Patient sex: F
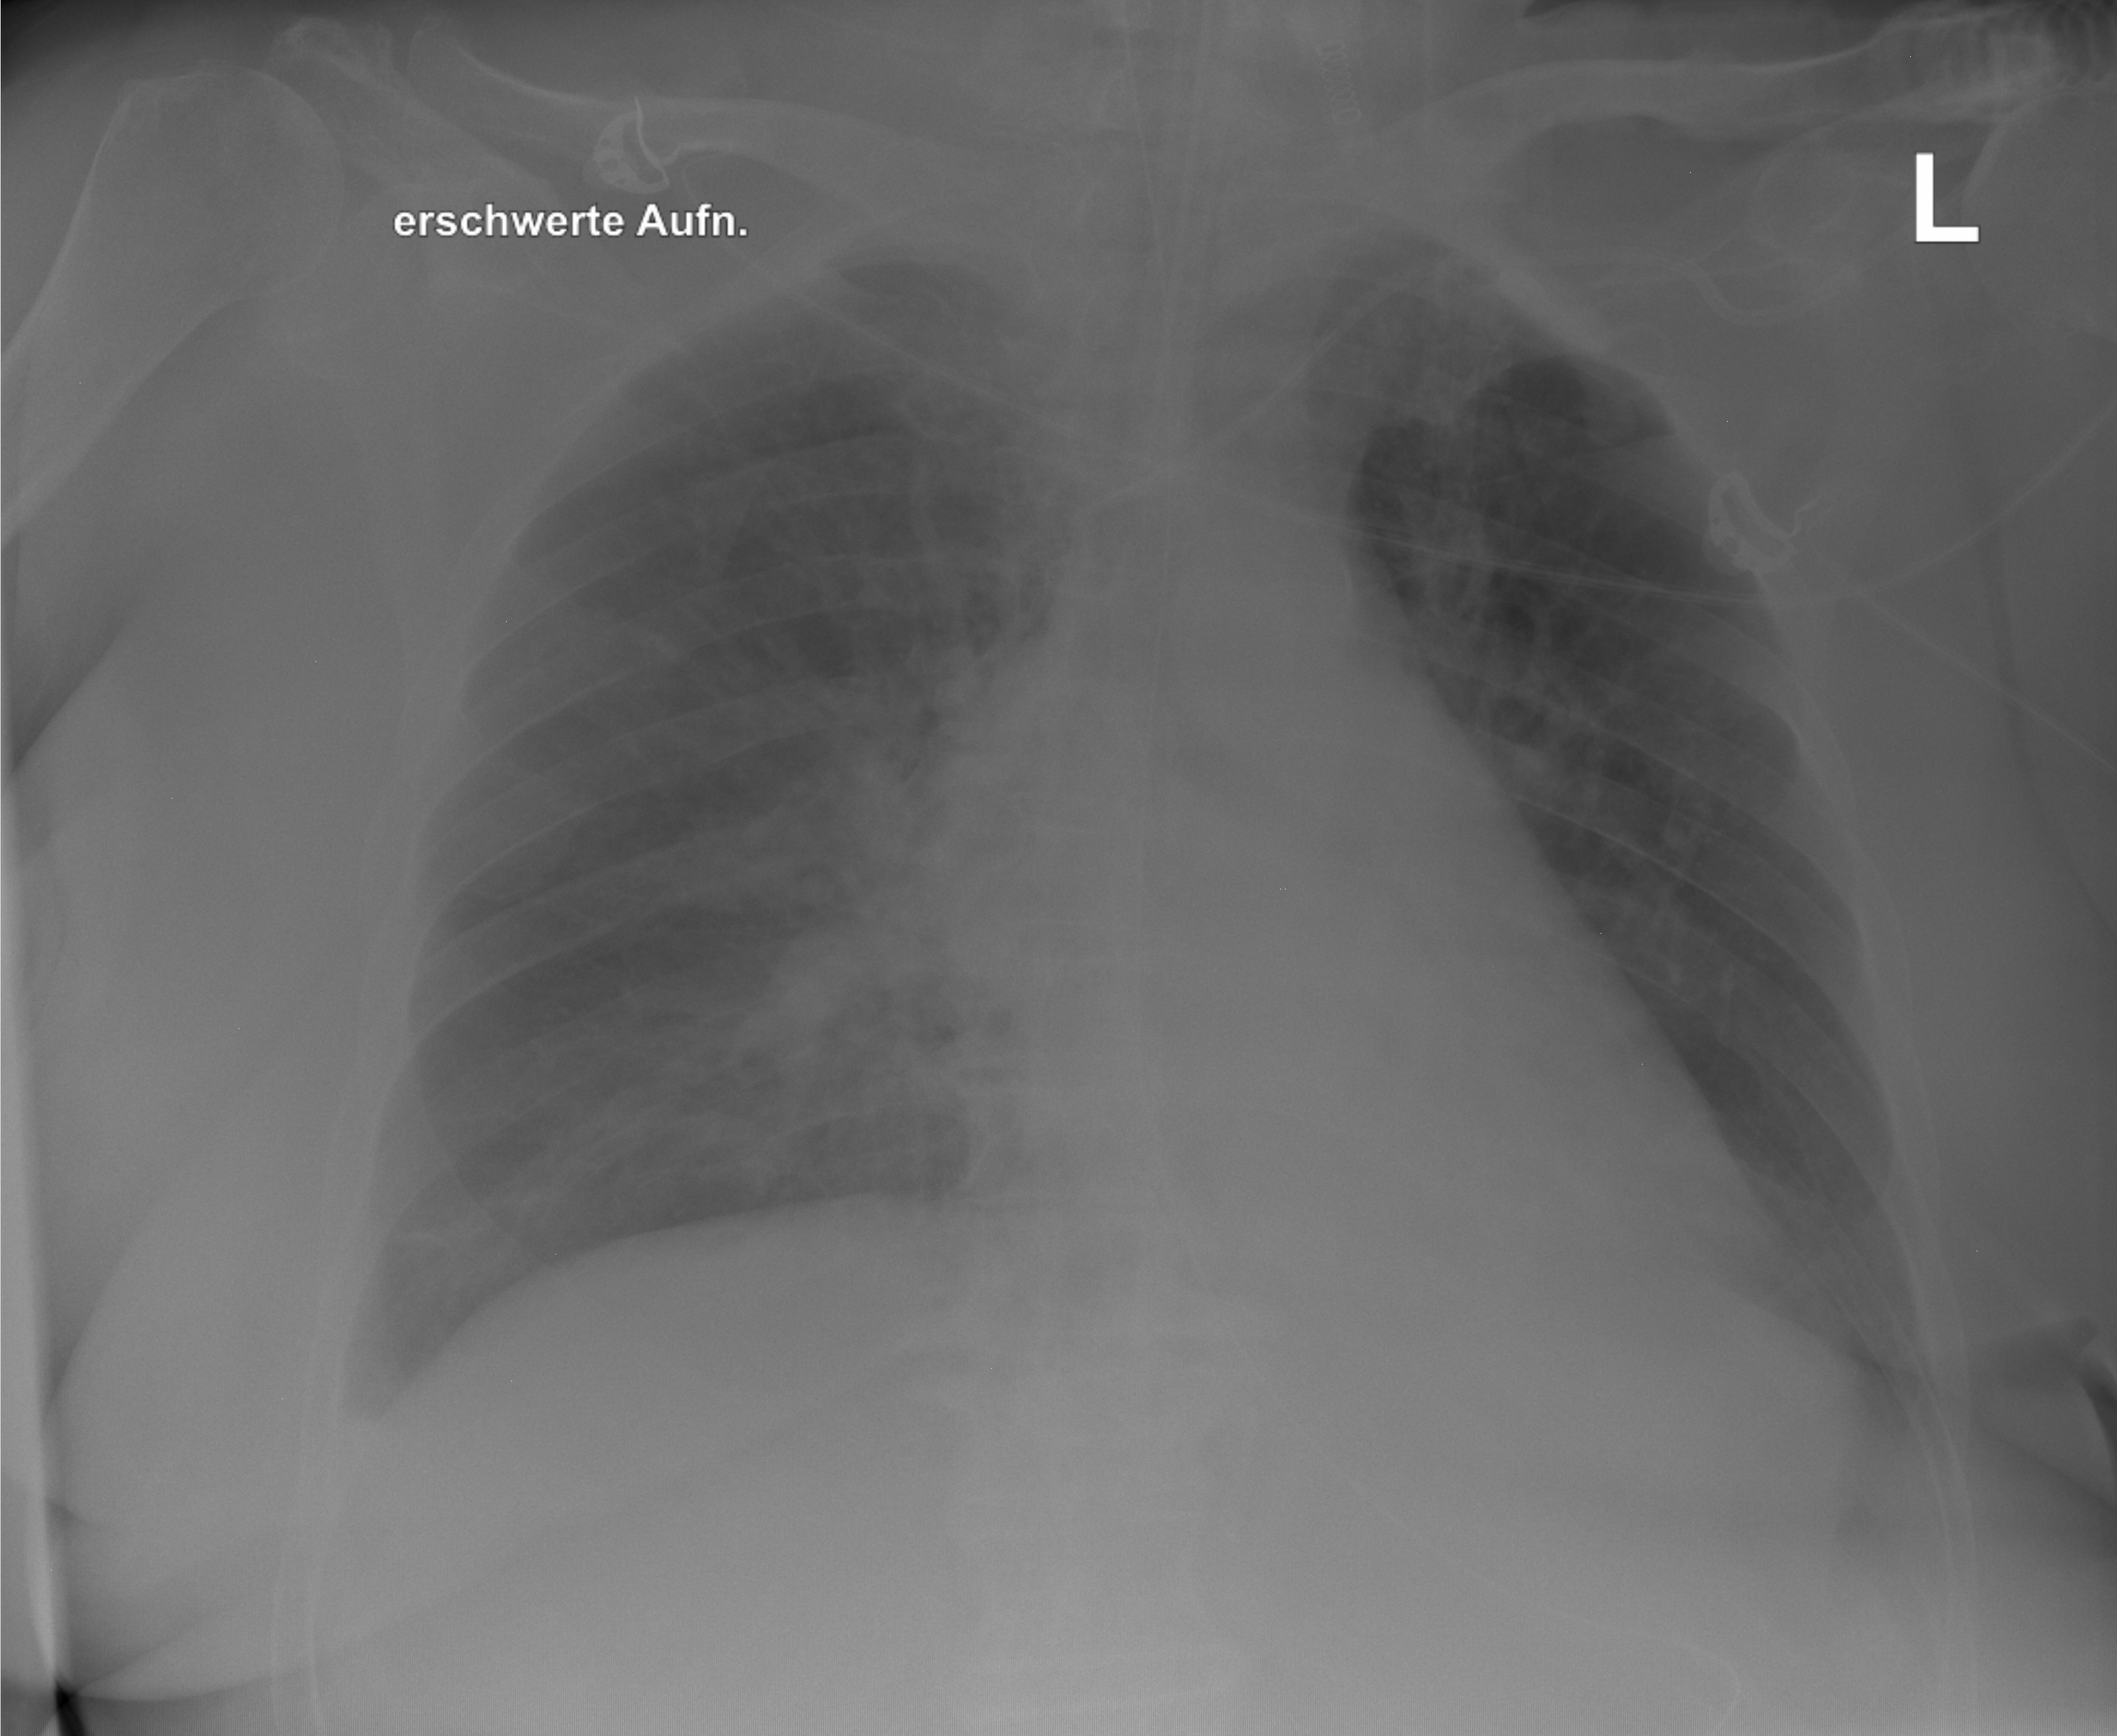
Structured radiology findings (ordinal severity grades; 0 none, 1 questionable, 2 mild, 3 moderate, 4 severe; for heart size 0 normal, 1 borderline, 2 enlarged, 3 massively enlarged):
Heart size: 0
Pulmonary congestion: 3
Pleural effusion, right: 2
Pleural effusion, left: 1
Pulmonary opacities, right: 2
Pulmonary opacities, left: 0
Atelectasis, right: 2
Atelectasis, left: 2